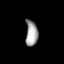
Tissue: lung
Cell type: Endothelial cells
Senescence score: 0.798
Nuclear area (px): 308
Mean DAPI intensity: 160.286